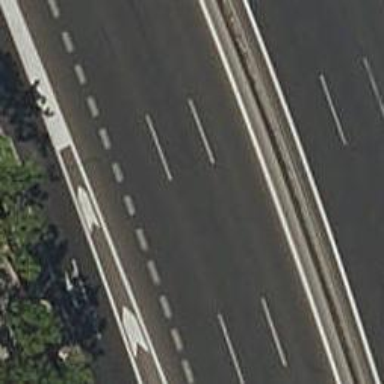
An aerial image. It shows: View of motorway.